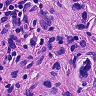
Metastatic tissue present: yes